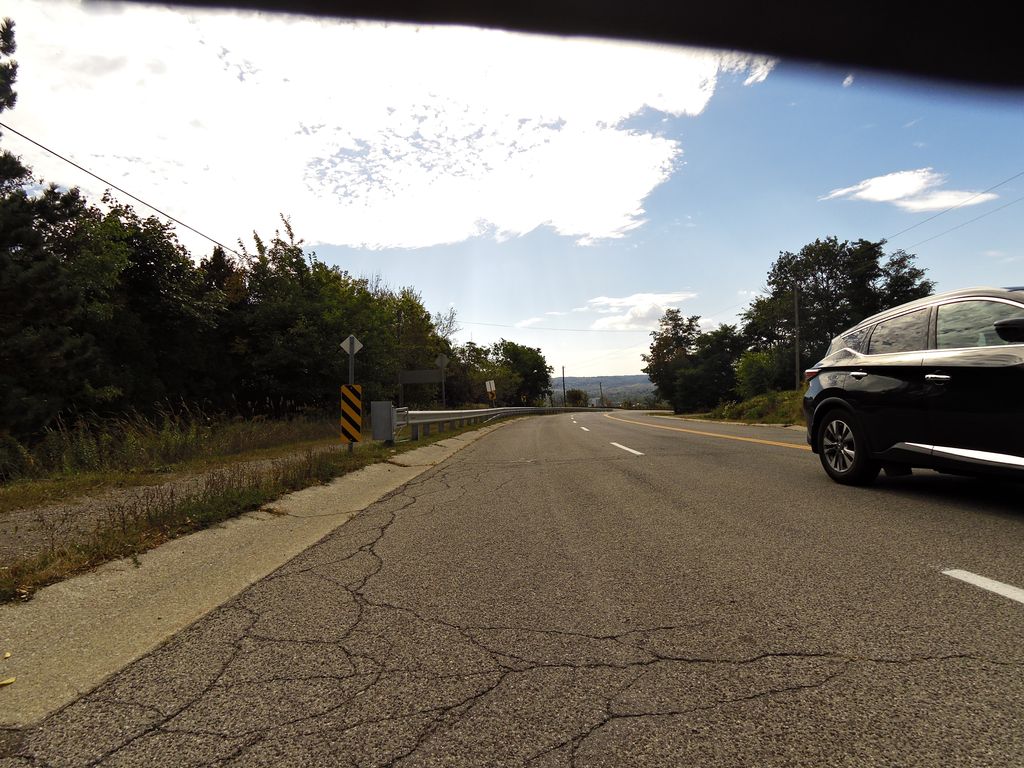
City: hamilton